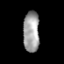
Tissue: prostate
Cell type: T cells
Senescence score: 0.156
Nuclear area (px): 639
Mean DAPI intensity: 161.199